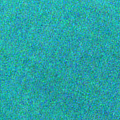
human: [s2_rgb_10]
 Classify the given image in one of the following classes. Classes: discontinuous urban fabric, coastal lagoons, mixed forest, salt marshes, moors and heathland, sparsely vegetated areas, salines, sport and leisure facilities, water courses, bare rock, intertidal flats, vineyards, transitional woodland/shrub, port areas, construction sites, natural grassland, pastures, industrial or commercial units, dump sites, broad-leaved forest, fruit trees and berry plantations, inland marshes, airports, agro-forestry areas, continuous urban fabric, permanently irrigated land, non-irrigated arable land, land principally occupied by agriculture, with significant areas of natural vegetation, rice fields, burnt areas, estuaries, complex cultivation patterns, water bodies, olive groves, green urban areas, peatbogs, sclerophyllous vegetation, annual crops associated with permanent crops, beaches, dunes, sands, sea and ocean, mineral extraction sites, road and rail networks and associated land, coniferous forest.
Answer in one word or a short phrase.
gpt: sea and ocean